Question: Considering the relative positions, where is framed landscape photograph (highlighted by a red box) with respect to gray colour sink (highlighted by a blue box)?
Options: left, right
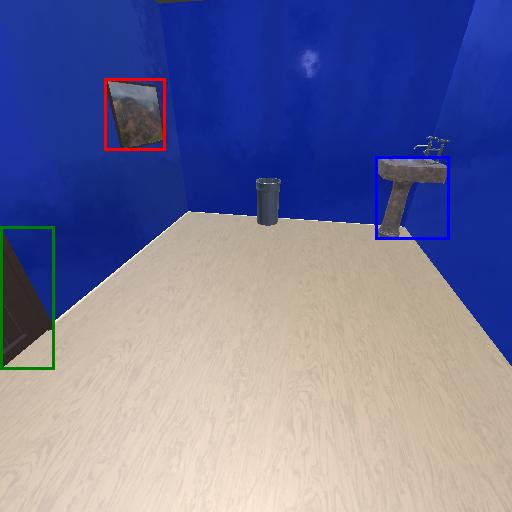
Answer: left